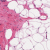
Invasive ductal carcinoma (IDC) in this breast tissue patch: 0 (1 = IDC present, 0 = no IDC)